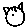
Label: cat